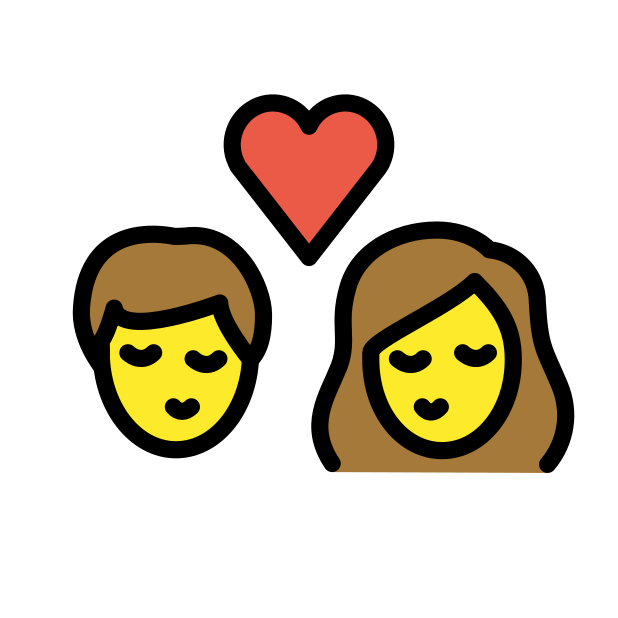
Emoji: 💏
Name: kiss
Unicode: 0x1f48f